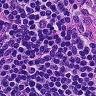
Metastatic tissue present: no